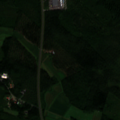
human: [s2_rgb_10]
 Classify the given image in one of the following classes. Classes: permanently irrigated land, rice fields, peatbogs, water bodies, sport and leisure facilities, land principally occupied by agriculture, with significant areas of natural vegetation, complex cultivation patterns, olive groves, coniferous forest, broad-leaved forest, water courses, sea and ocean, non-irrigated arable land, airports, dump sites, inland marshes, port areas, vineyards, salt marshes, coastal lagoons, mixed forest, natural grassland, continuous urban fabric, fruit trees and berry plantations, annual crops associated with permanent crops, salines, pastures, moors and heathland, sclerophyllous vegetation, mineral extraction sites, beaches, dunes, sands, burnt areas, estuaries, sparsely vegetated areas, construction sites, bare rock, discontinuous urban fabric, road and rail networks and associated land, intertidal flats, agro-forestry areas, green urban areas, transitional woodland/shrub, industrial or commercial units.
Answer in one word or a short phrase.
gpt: non-irrigated arable land, coniferous forest, mixed forest